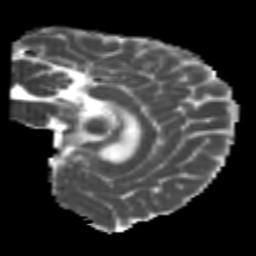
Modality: MD
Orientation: sagittal
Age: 21
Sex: male
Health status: healthy
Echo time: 0.074 s